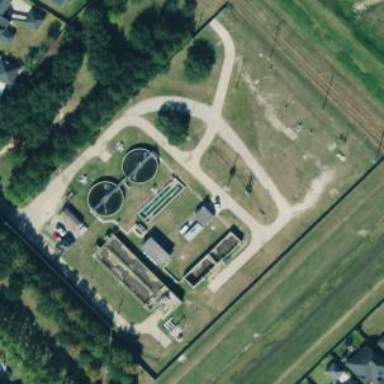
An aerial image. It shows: View of wastewater plant.